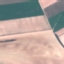
Land use / land cover class: AnnualCrop